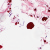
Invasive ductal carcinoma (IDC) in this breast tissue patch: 0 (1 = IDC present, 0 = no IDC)